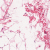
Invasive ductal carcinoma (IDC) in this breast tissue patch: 0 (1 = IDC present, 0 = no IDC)